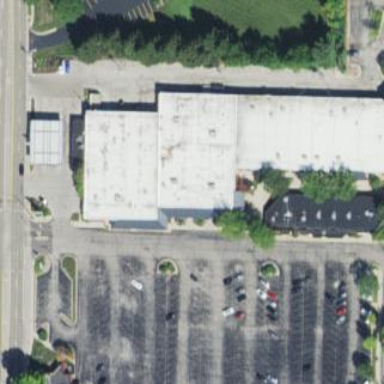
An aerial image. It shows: Retail building that serves as mall.